Question: I use and love Notepad++ (<URL> as my go to simple text editor. I have been using it as my default editor for git for a few weeks now and have noticed some funny behavior.
Normally I run Notepad++ with the Tab Bar enabled like so

However when I use Notepad++ as my git editor I would prefer it to open in the most basic mode possible (mainly no tabs, and in its own instance) I simply want a text editor to log my commit messages and such. The relevant section of my '.gitconfig' is setup as follows
'''
[core]
autocrlf = true
editor = "'C:/Program Files (x86)/Notepad++/notepad++.exe' -multiInst -notabbar -nosession -noPlugin"
'''
Using this Notepad++ opens as desired when launched from git, however, the next time I launch Notepad++ normally, it loses my prior settings and does not display the tab bar anymore. It is real annoying to have to update this setting every time I want to use Notepad++ after it is launched from git. Any suggestions as to how I can have Notepad++ work in both situations without the settings affecting each other?
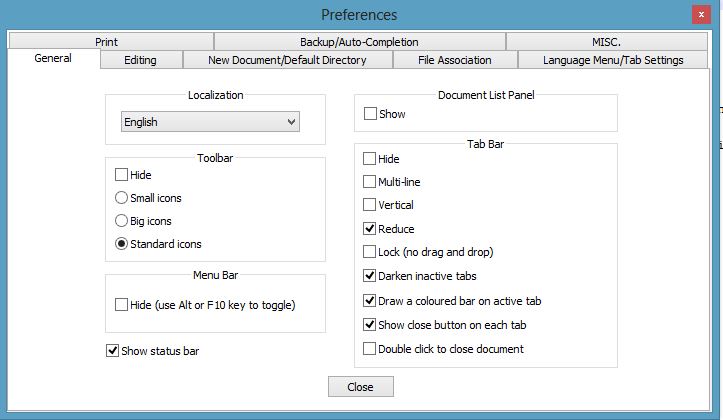
Answer: Try as I might, I was not able to get either Notepad++, or Notepad++ Portable to work for me in this situation. Notepad++ displayed my initial problem of permanently changing my settings to those set from my '.gitconfig'.
I was also unable to get Notepad++ Portable (<URL> to work as this requires Administrative privileges to run and therefore prompts for UAC every time it launches, which I see as a deal killer.
I ended up using the portable version of Sublime Text 2 (<URL> as my editor for git, which though it doesn't answer my initial question, was my resolution.